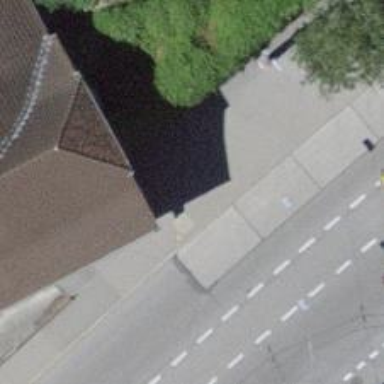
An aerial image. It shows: Bus stop with platform for public transport.